Field crop: tomato
Growth stage: 1
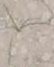
Species: cyperus